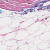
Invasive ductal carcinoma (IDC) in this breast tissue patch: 0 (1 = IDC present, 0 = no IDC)